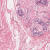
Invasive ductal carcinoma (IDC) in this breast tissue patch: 0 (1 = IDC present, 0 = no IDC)